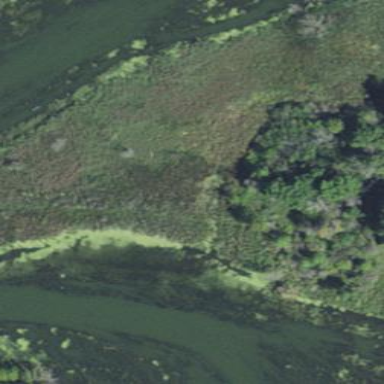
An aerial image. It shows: Marsh wetland.